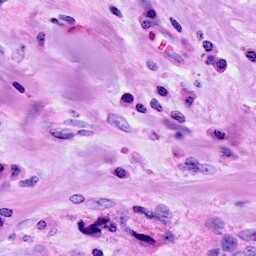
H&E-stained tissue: Breast